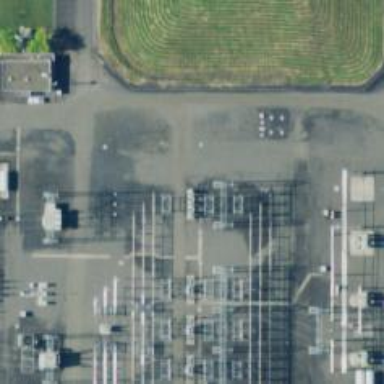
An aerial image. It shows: Outdoor power switch.